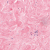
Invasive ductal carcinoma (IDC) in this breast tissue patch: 0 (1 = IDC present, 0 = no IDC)